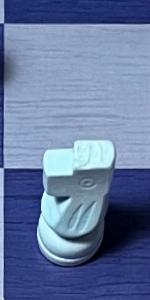
Label: Knight_White